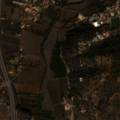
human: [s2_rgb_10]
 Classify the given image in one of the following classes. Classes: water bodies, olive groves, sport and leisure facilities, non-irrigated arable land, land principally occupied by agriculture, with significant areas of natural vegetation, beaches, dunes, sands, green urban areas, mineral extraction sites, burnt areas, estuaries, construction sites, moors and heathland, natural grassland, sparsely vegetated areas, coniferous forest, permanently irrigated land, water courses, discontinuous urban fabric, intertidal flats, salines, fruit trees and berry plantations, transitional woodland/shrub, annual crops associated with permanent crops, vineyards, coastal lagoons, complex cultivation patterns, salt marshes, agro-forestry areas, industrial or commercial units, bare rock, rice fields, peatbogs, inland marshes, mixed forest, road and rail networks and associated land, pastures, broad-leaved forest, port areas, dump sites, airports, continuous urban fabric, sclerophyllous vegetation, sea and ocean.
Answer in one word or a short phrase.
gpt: discontinuous urban fabric, vineyards, annual crops associated with permanent crops, complex cultivation patterns